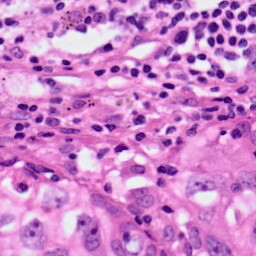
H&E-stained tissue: Lung